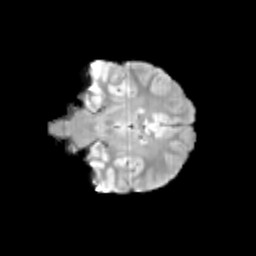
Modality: T2w
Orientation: coronal
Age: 10
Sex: female
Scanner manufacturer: siemens
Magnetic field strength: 3 T
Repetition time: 3.8 s
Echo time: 0.07 s